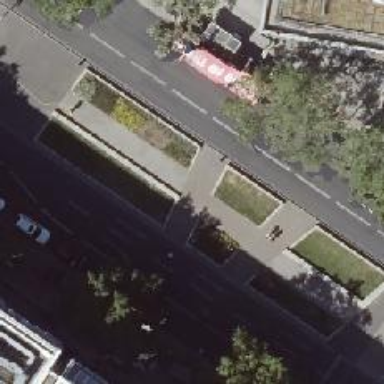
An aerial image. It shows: Unmarked crossing on footway.